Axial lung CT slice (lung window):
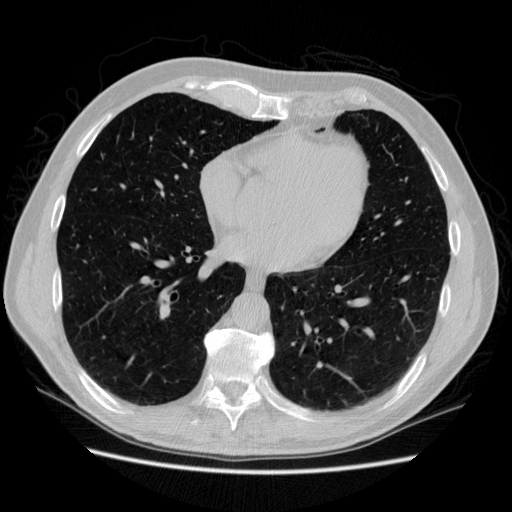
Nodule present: no